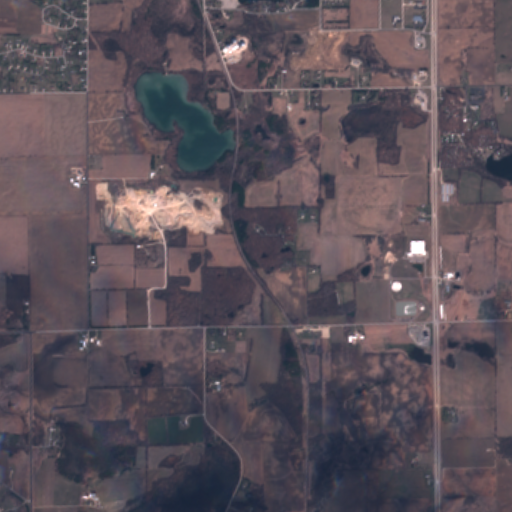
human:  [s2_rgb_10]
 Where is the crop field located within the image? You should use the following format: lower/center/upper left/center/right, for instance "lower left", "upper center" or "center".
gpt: The crop field is located in the upper right of the image.
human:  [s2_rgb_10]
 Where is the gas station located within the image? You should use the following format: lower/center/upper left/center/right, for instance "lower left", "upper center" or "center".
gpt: The gas station is located in the upper right of the image.
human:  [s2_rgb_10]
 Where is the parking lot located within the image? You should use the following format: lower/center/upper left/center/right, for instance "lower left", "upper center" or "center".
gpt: The parking lot is located in the upper right of the image.
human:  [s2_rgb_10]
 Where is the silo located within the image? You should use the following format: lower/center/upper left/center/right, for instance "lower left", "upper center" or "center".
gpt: The silo is located in the upper center of the image.
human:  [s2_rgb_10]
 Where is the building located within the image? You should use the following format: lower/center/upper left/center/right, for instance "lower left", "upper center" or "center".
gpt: The building is located in the upper right of the image.
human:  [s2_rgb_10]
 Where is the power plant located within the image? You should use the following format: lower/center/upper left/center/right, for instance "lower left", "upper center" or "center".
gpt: There is no power plant in the image.